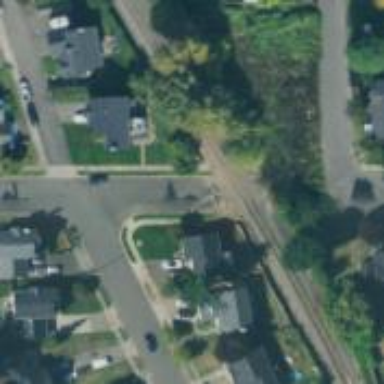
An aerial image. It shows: Crossing for the railway.